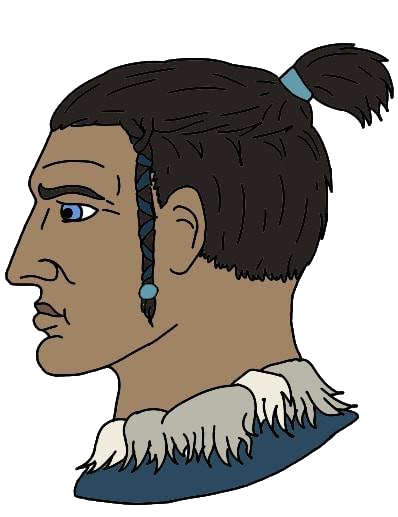
Label: 4_Yes_Chad